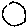
Label: moon